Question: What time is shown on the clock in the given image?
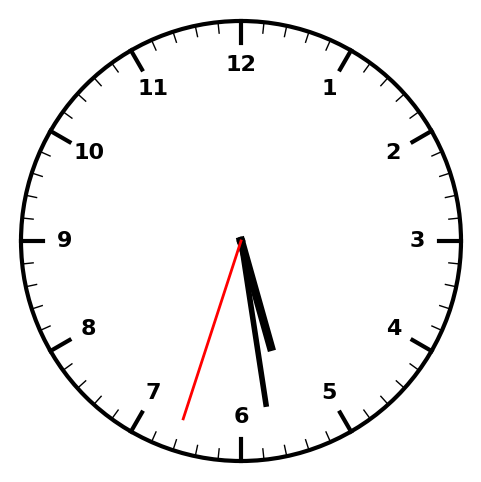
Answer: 05:28:33